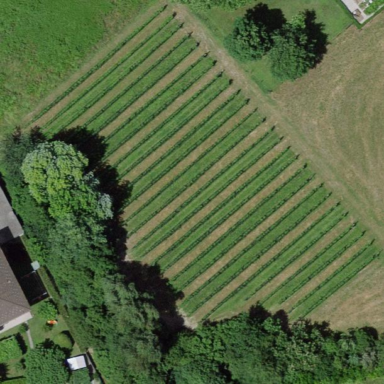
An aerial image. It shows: Vineyard growing grapes.